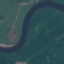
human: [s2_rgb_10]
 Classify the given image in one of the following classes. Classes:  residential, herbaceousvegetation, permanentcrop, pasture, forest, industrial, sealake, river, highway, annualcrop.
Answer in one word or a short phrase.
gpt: River